Field crop: maize
Growth stage: 2
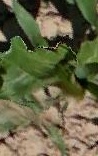
Species: maize